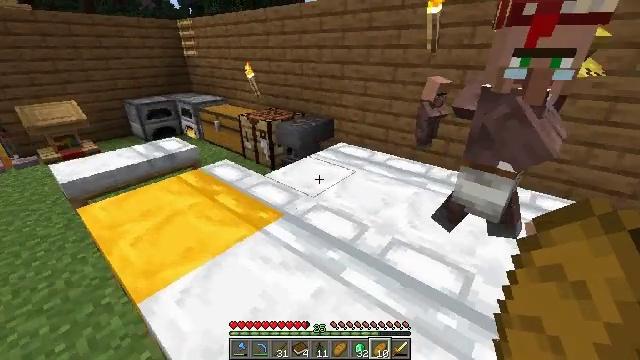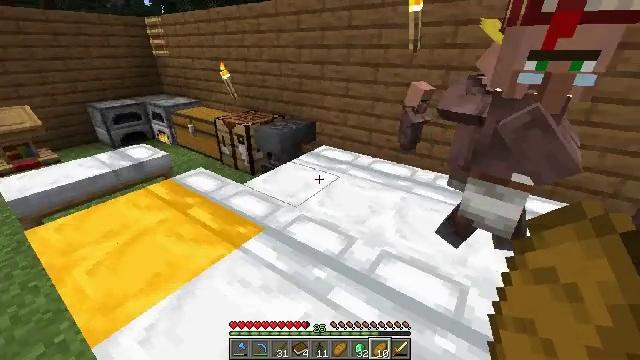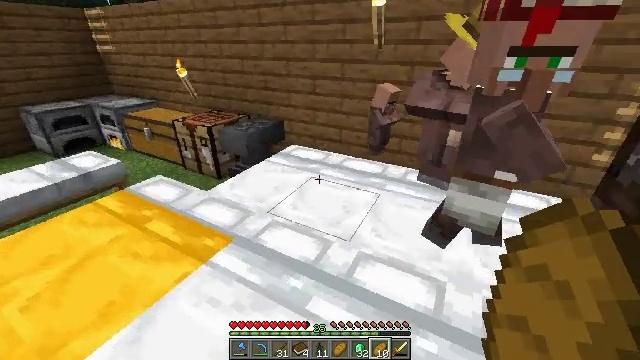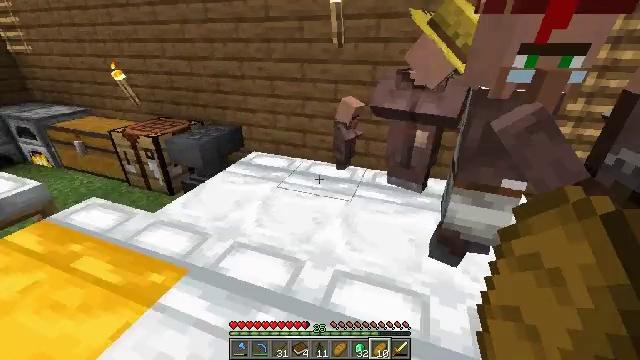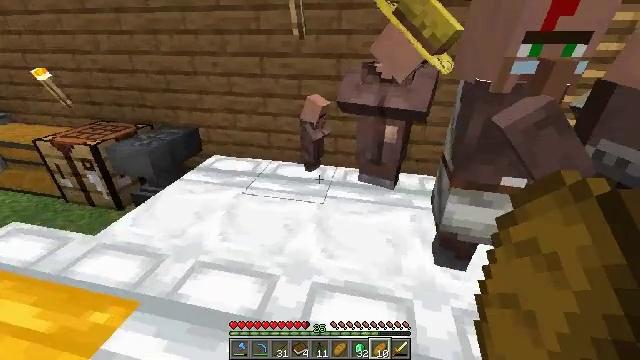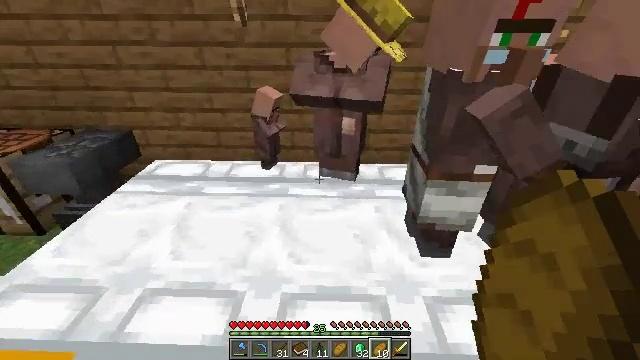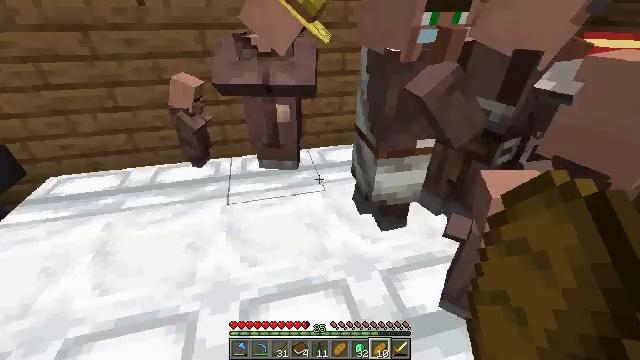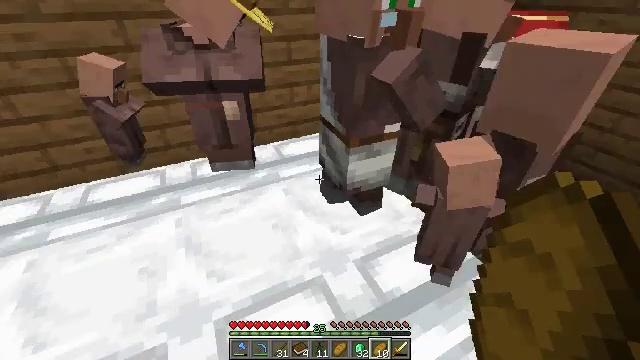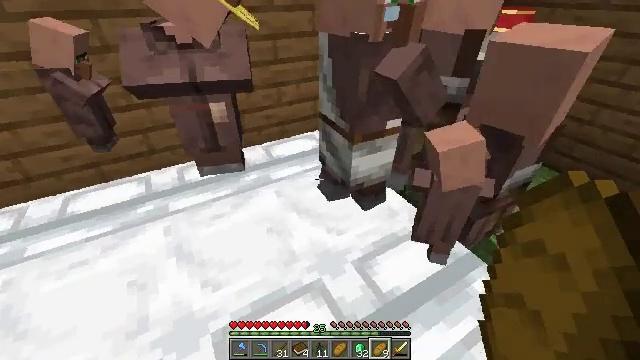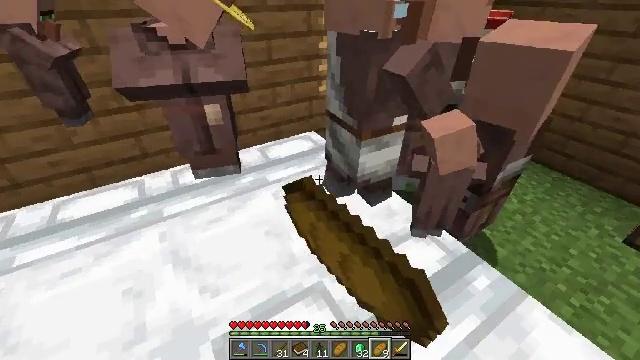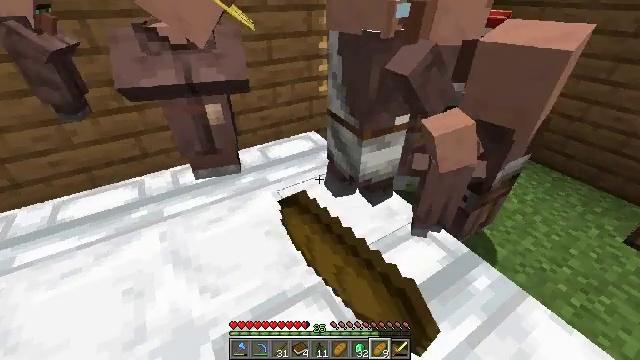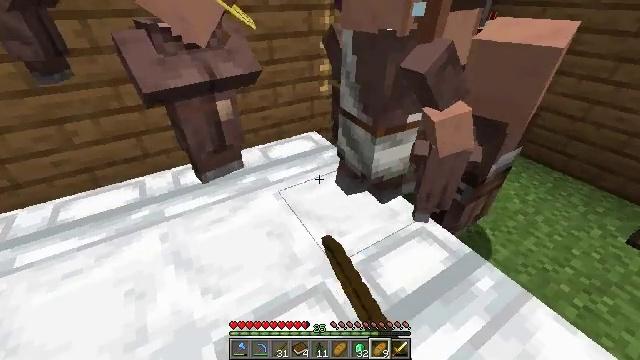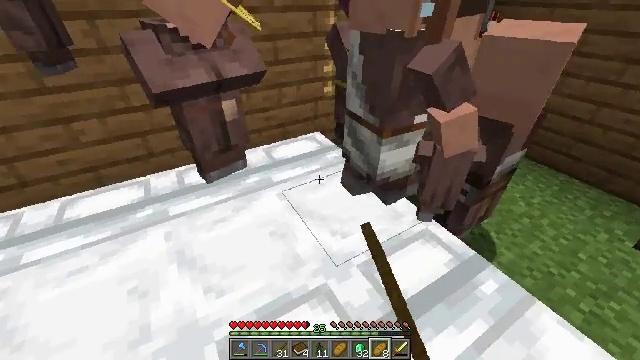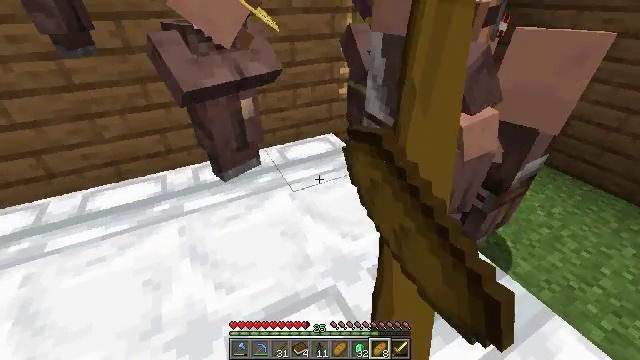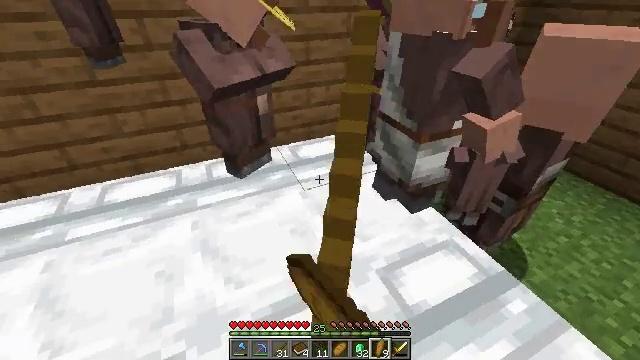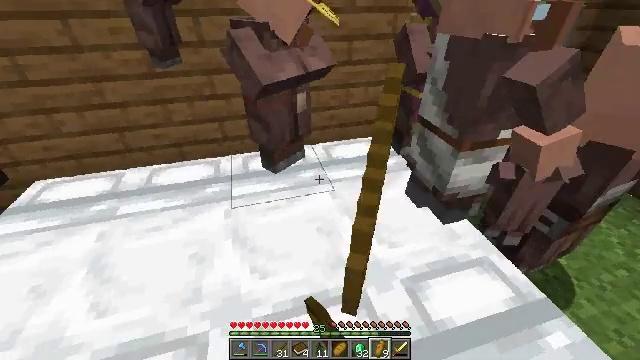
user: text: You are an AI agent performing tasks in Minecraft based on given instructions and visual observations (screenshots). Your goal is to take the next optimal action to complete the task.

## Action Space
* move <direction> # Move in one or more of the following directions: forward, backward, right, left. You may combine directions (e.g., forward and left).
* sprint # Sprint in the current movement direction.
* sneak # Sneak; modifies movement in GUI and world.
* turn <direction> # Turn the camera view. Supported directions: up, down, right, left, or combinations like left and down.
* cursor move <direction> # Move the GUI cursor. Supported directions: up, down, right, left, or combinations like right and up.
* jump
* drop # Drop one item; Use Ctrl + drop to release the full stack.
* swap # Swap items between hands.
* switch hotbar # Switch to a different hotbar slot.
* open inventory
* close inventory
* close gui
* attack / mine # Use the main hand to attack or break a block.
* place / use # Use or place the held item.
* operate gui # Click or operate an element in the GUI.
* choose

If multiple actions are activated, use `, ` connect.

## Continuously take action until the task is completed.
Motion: motion action
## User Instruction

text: Remove a bread from the inventory.
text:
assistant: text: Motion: move forward, turn right
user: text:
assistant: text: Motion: move forward, turn right
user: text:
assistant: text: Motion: move forward, turn right
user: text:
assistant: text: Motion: move forward, turn right
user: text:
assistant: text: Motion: move forward, turn right and down
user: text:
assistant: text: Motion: turn right and down
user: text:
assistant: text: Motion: turn right and down
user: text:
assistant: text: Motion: turn right, drop
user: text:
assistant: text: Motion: turn right, drop
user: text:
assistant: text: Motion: drop
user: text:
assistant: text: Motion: no_op
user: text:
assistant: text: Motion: drop
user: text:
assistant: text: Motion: turn left, drop
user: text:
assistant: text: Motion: turn left
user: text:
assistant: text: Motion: turn left
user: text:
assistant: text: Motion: turn left
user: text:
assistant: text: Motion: no_op